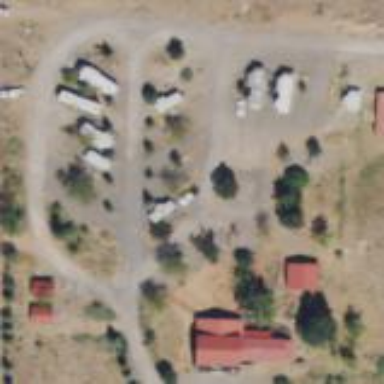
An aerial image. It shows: Caravan site for tourism.